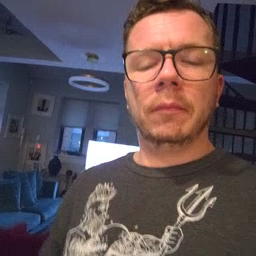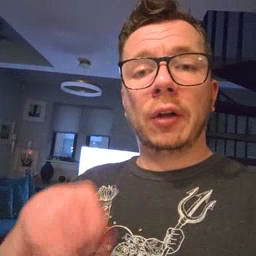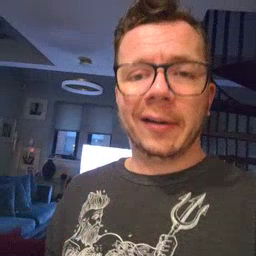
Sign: jeans